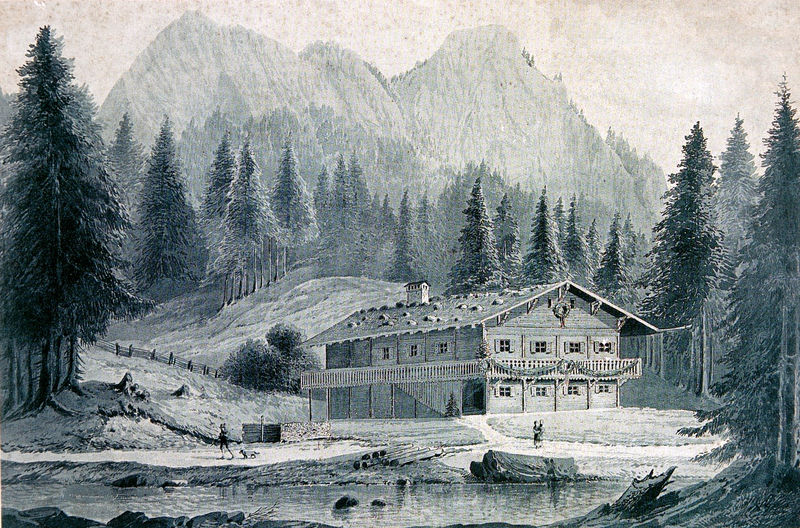
Titel: Schweizerhaus in der Bleckenau, Pöllattal bei Hohenschwangau
Künstler: Max Kuhn
Standort: München
Institution: Stadtmuseum, Graphische Sammlung
Schlagwörter: baum, berg, blau, dunkel, felsen, himmel, mann, schatten, wasser, weiß, wolken, bäume, fluss, grün, landschaft, menschen, see, teich, ufer, fenster, frau, grau, hell, holz, licht, schwarz, strasse, zeichnung, dach, haus, hund, weg, wiese, zaun, leute, architektur, arm, mensch, steine, felder, hügel, natur, stamm, hütte, wiesen, paar, personen, girlande, wald, bauern, boot, kahn, kamin, weiher, deutschland, balkon, italien, berge, fels, gebirge, gipfel, hang, giebel, graphik, alm, bauernhof, hof, idylle, romantik, tannen, france, femme, panorama, bayern, alpen, idyllisch, schwarzweiss, schweiz, schraffur, radierung, stich, blanc, noir, fichte, nadelbaum, tanne, kranz, österreich, girlanden, suisse, wurzeln, maison, blua, holzhütte, chien, lac, wanderer, bauernhaus, nadelbäume, fichten, kiefern, fachwerk, nadelwald, gebirgssee, gravure, arbre, bois, ciel, foret, paysage, stumpf, peinture, fleuve, berghütte, holzhaus, bergsee, alpes, eau, montagnes, montagne, riviere, campagne, champ, bébé, enfant, cheminée, fenêtre, esquisse, dessin, toit, nuage, arbres, berghof, boolt, chalet, sapins, schneegebiet, tannenald, tyrol, schwarzwald, tronc, balcon, romantique, froid, toiture, berger, chasseur, mer, pin, noir et blanc, grisaille, hommes, beau, bateau, champs, pavillon, champêtre, europe, cabane, homme, pic, cloture, falaise, pins, sapin, personnage, barque, fenetres, colline, boisé, autriche, ruisseau, souche, abandonné, noel, massif, épines, montagneux, peut, rivières, paysage de montagne, saprin, luchon, personnnages, ski, pietons, idyll, landschaft kupferstich, alm am see, alpenidyll